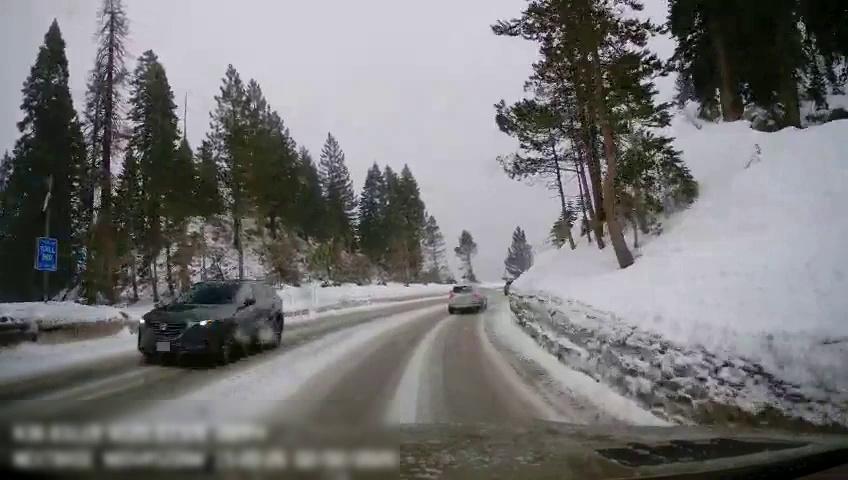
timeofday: Day
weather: Snowy
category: Drivable Space
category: Vehicles | SUV
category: Vehicles | Car
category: Vehicles | SUV
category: Traffic | Signs